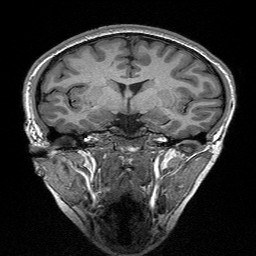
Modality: T1w
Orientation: sagittal
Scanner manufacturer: siemens
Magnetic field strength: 3 T
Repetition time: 2.3 s
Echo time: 0.00298 s